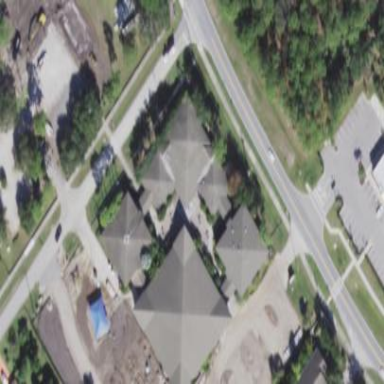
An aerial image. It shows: Beautiful church building.